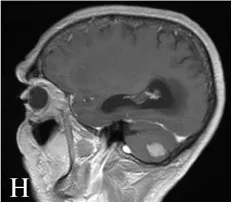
Pre-operative MRI of the brain. (G-I) MRI T1-weighted images with contrast demonstrating an enhancing lesion of the left cerebellar hemisphere.
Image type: radiology (mri)